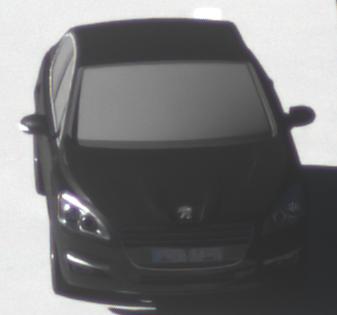
Make: Peugeot
Model: 508 120 VTi
Detailed model: 508 (I) Limousine
Model produced from: 2011/03
Model produced until: 2014/05
Doors: 4
Color: black
Road condition: dry road
Daytime: morning or afternoon
Contrast: high contrast